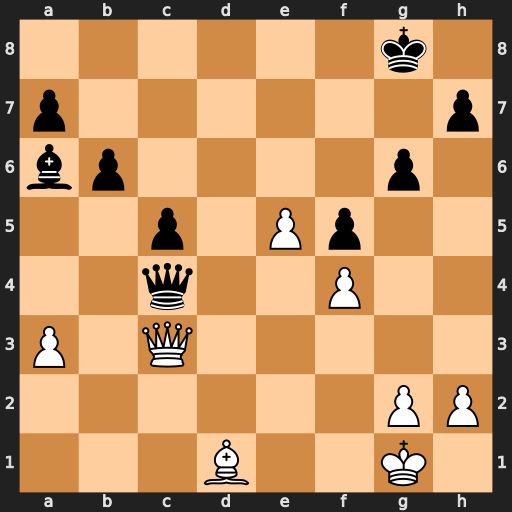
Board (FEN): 6k1/p6p/bp4p1/2p1Pp2/2q2P2/P1Q5/6PP/3B2K1
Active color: w
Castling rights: -
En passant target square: -
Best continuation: Bb3 Qf7 Bxf7+